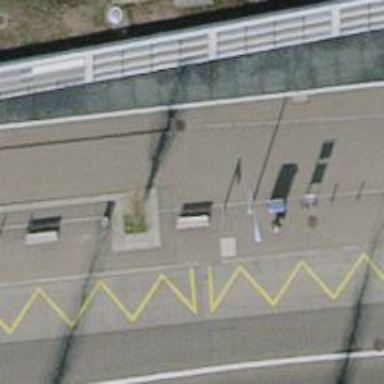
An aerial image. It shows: Platform for public transport is situated by the road.